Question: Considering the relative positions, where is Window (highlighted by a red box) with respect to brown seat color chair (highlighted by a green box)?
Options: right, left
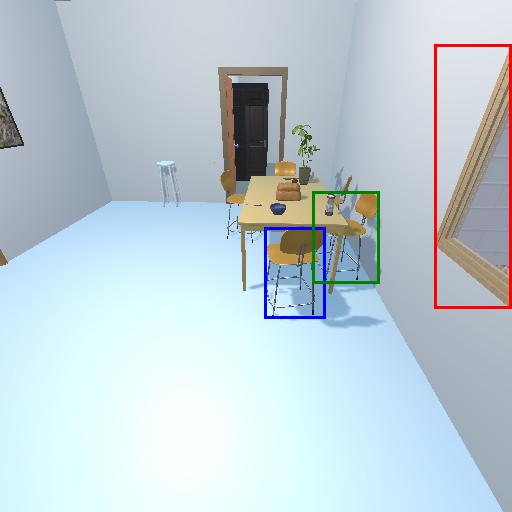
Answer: right